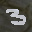
Label: 3